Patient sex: M
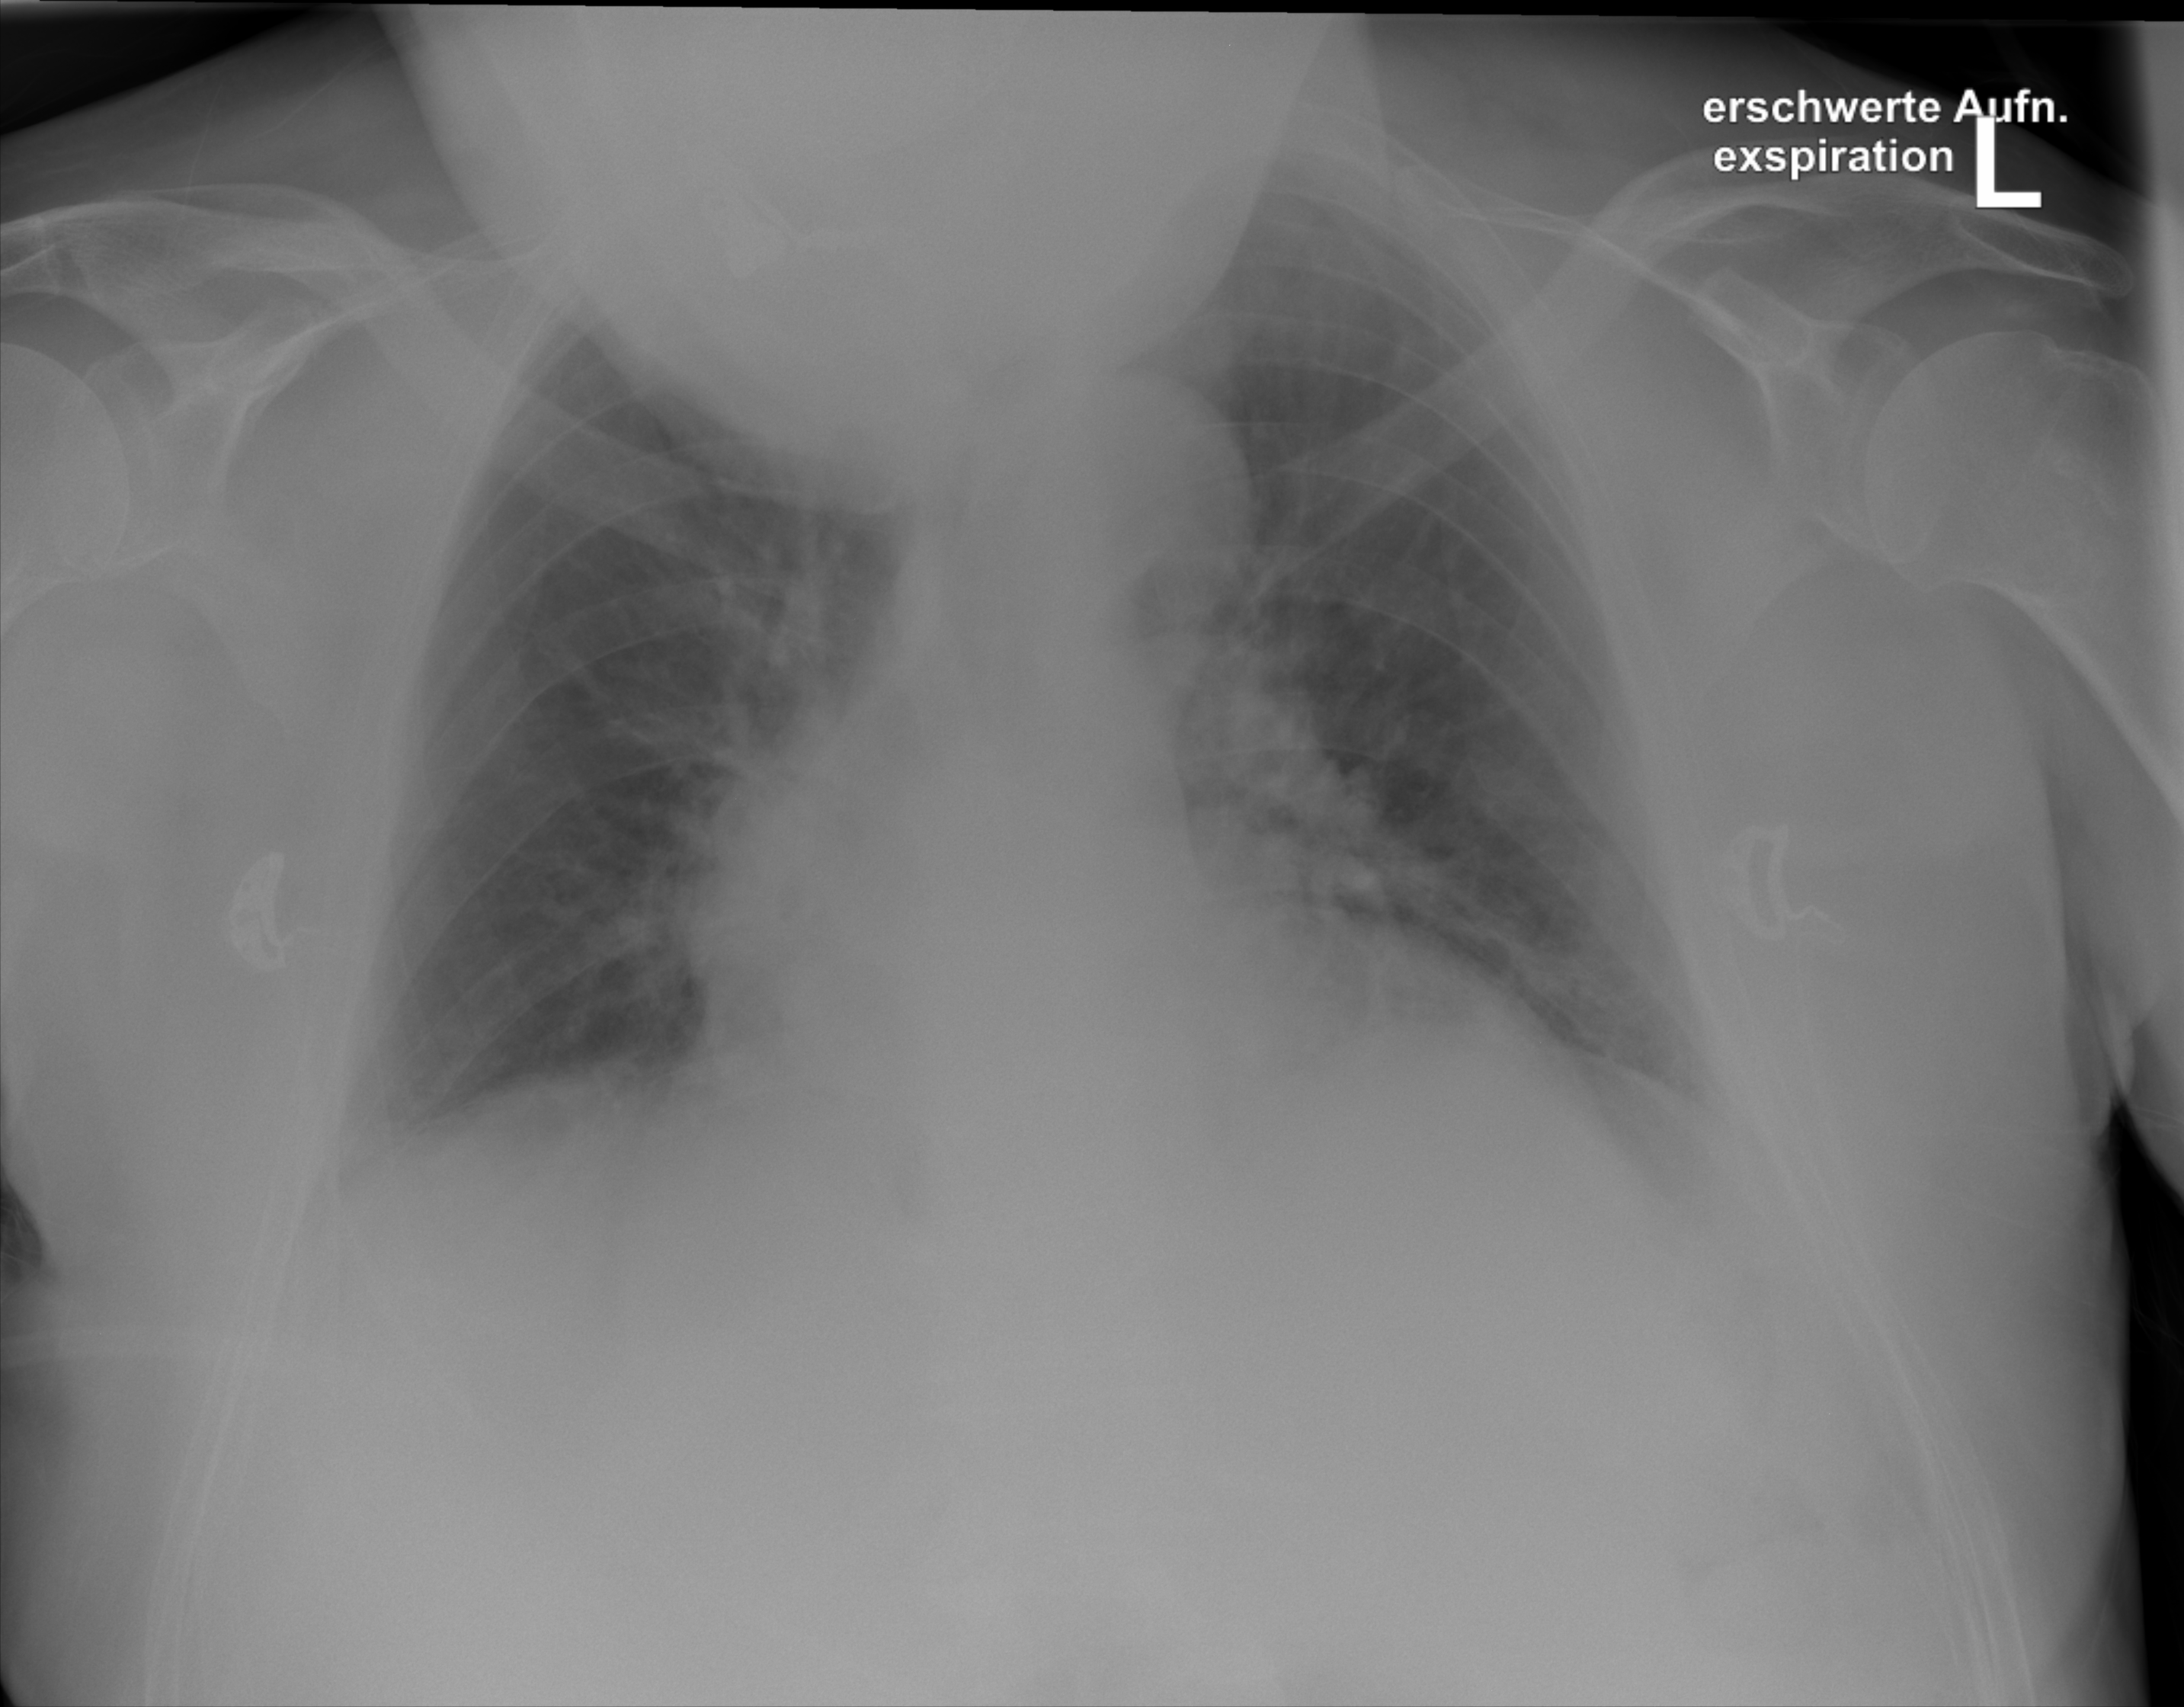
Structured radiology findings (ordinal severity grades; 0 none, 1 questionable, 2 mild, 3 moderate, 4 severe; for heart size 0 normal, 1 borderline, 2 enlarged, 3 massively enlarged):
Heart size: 0
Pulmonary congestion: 2
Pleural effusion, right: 0
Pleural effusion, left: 0
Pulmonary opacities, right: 0
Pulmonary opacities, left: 0
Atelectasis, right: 0
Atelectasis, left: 0